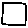
Label: square